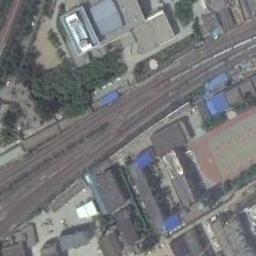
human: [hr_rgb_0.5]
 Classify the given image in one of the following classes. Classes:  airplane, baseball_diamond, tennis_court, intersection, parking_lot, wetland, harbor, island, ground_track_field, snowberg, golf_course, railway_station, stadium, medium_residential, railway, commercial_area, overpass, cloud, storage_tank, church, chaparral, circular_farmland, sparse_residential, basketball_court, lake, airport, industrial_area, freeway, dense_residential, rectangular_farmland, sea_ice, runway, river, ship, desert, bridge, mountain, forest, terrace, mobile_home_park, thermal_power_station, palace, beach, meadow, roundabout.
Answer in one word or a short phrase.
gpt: railway